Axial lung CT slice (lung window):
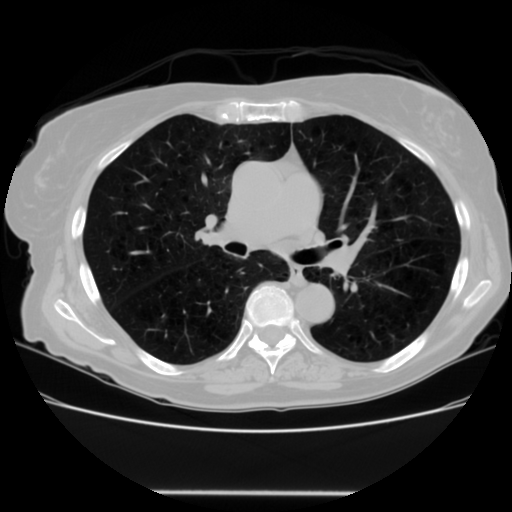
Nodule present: no